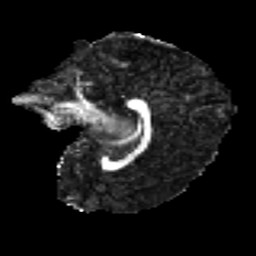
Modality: FA
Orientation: sagittal
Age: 26
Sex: female
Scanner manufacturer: ge
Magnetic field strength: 3 T
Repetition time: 7.8 s
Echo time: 0.0606 s